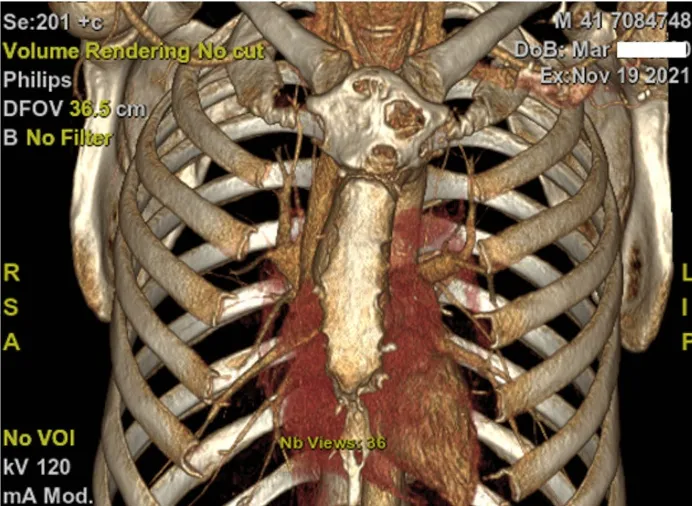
Computed tomography with three-dimensional reconstruction revealed a heterogeneous, cystic bony lesion limited to the manubrium sterni.
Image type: radiology (ct)